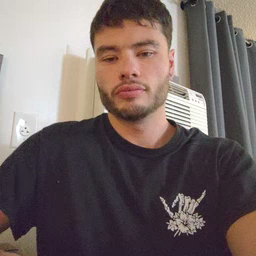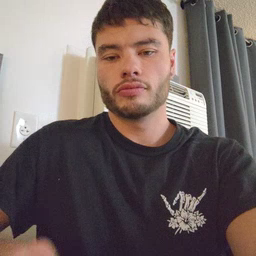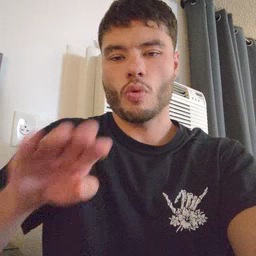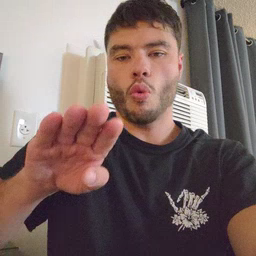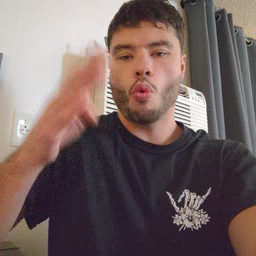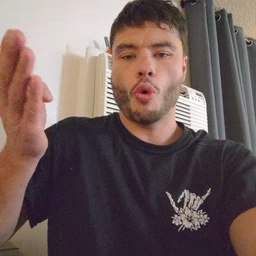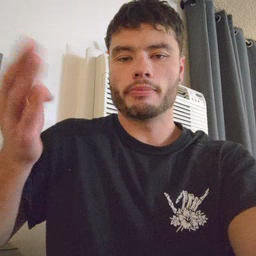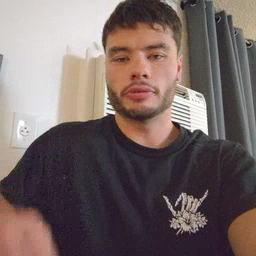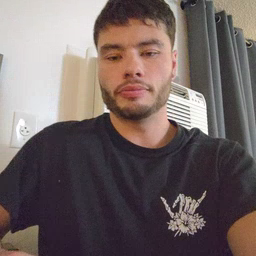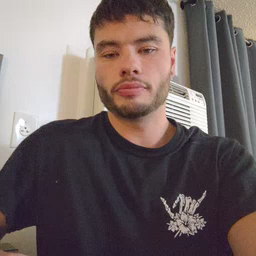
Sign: open